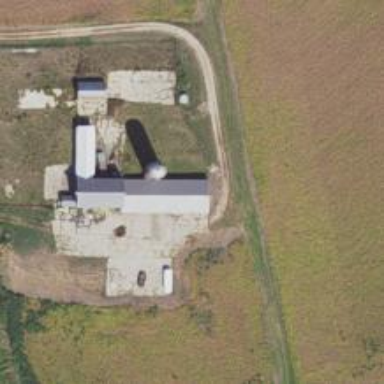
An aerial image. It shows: Silo.